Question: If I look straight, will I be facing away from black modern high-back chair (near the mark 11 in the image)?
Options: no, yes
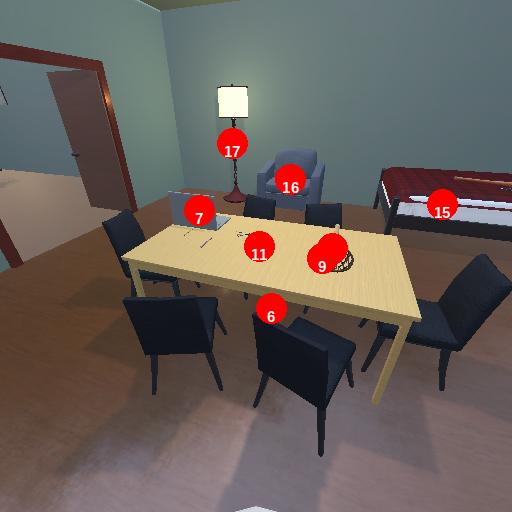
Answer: no